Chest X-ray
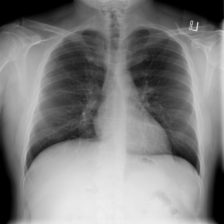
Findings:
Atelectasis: negative
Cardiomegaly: negative
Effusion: negative
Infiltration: negative
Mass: negative
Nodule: negative
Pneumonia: negative
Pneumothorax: negative
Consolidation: negative
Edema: negative
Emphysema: negative
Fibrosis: negative
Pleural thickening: negative
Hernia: negative